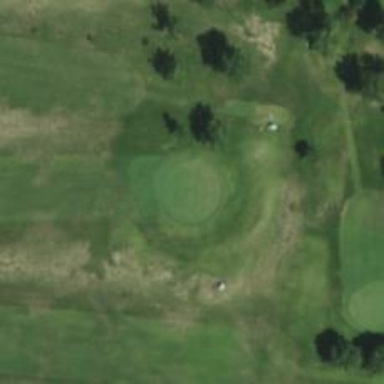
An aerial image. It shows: Golf hole.